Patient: sex M, age 65
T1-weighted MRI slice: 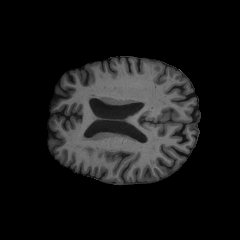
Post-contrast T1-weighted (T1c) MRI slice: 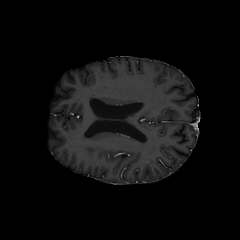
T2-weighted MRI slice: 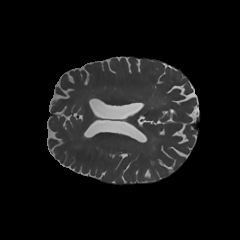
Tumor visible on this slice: no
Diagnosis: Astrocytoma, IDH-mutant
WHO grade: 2